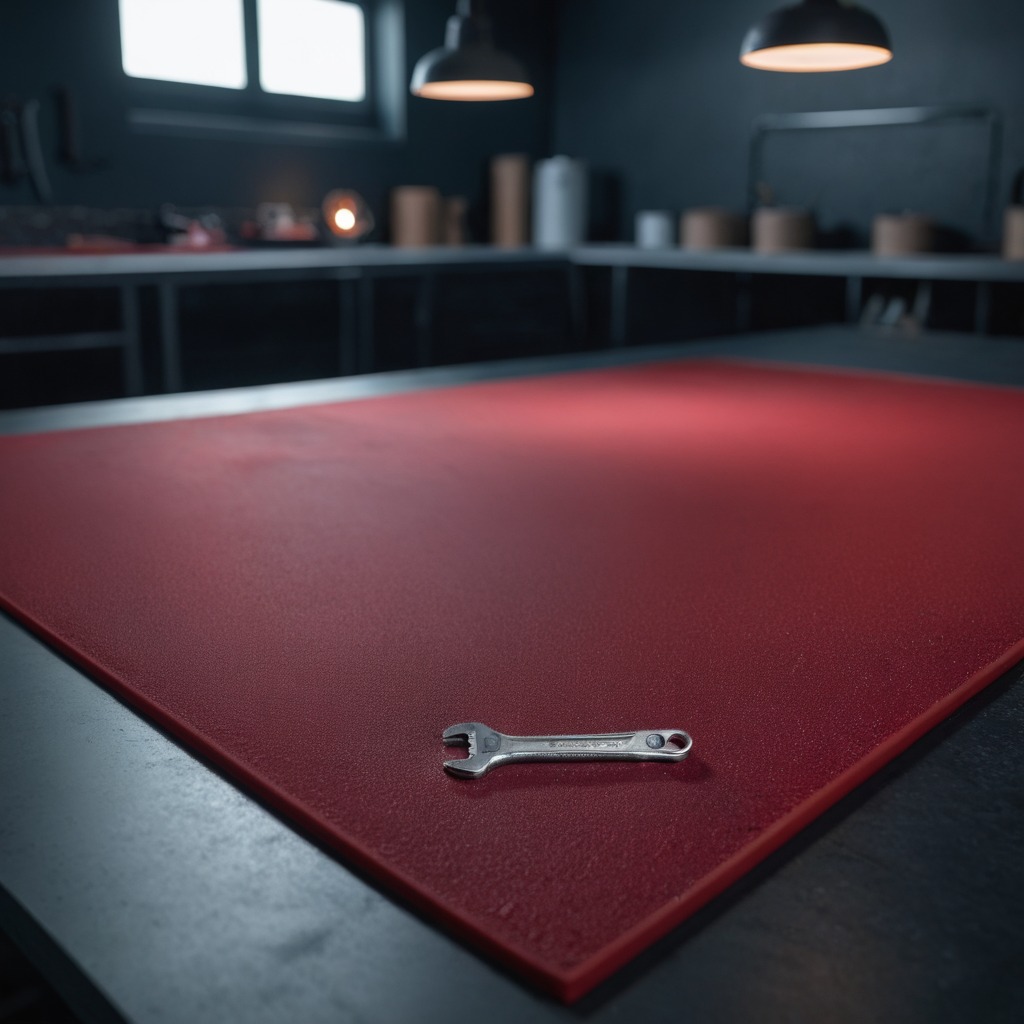
An wrench lies on the tabletop.